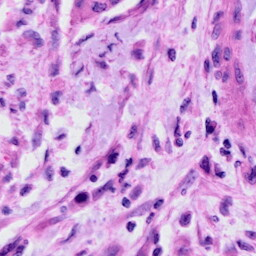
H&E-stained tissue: Cervix